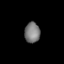
Tissue: lung
Cell type: Others
Senescence score: 0.1644
Nuclear area (px): 310
Mean DAPI intensity: 120.861